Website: apple-inc
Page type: account-selection
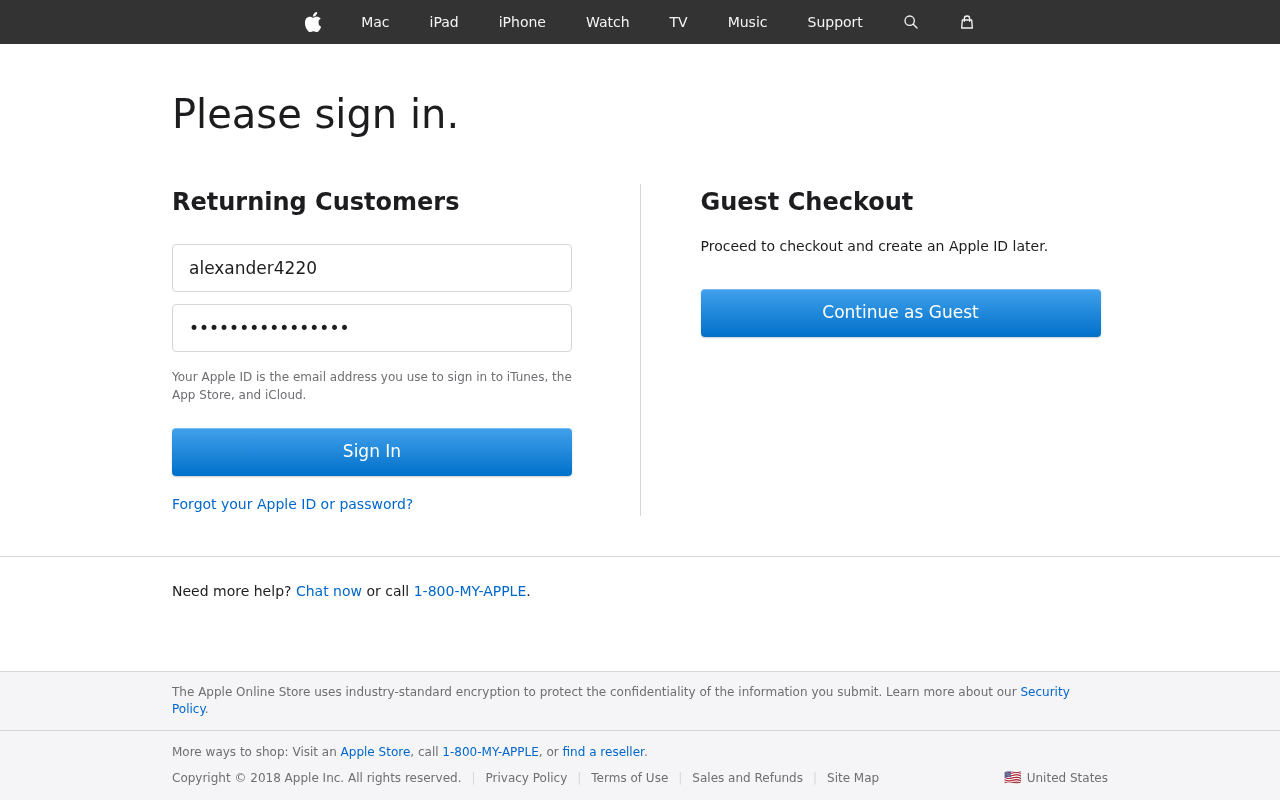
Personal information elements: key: PII_LOGIN_USERNAME
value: alexander4220